Question: I seem can't find the Key enumerations of some keys below. I also have read through this : <URL>

Questions :
1. What are the Key enumeration of the red-boxed keys in the picture above?
2. There's Oemtilde in the given link, any idea what key is that?
Thank you.
(My programming language is C# and I code in WPF)
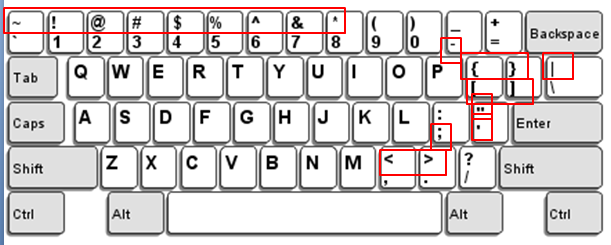
Answer: I dont think there are seperate enums for these keys. These are 'Key.D1 to Key.D0' and 'Key.Oem3' (for tilda). You can identify which one was pressed by checking 'Keyboard.Modifiers == ModifierKeys.Shift' at any point in your code.
i.e if pressed key is 'Key.D1' and 'Keyboard.Modifiers' is 'ModifierKeys.Shift' that means ''!'' was pressed